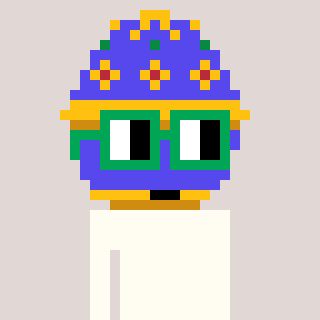
a pixel art character with square green glasses, a faberge-shaped head and a yellow-colored body on a warm background